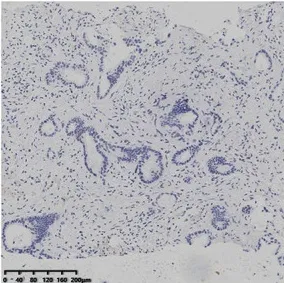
PD-L1. For the liver lesion. H&E staining, hematoxylin and eosin staining; IHC, immunohistochemistry; PD-L1, programmed cell death ligand 1.
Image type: pathology (immunostaining)